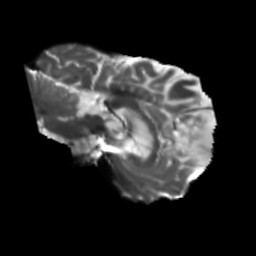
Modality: T2w
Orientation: sagittal
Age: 46
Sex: female
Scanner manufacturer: siemens
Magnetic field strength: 3 T
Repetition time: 5.47 s
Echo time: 0.0854 s